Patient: sex M, age 62
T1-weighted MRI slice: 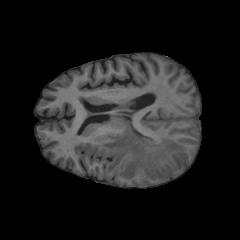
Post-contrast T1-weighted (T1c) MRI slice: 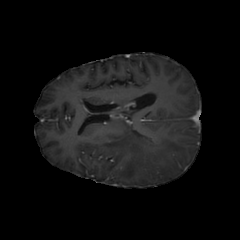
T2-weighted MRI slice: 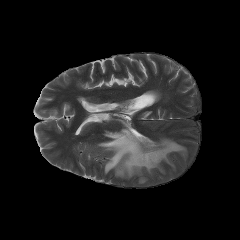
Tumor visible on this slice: yes
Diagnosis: Glioblastoma, IDH-wildtype
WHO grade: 4